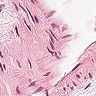
Metastatic tissue present: no